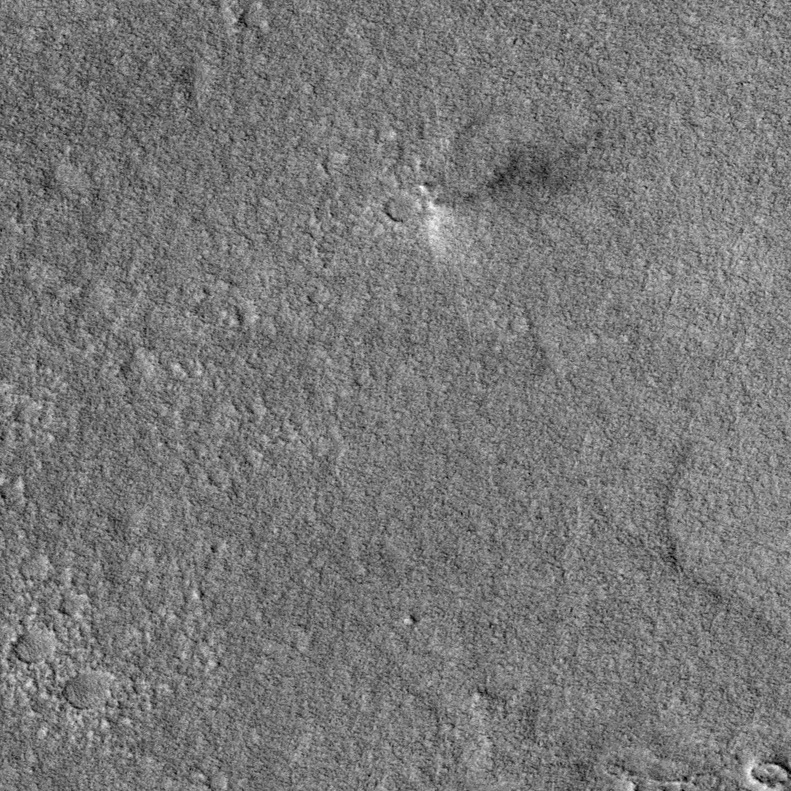
Label: dustdevil